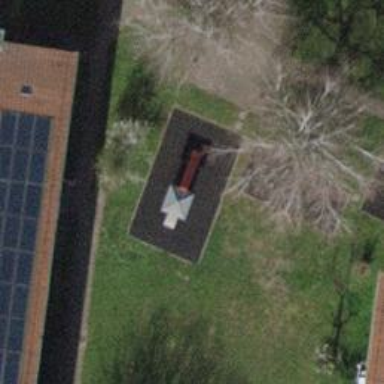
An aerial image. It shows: Playground with slide.